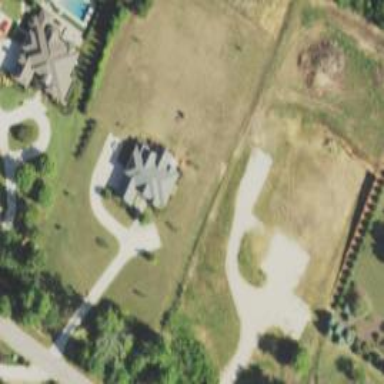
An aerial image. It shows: Driveway.